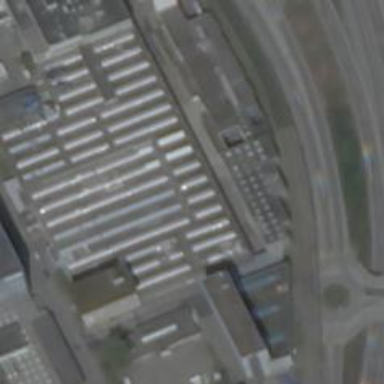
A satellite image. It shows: Office building.